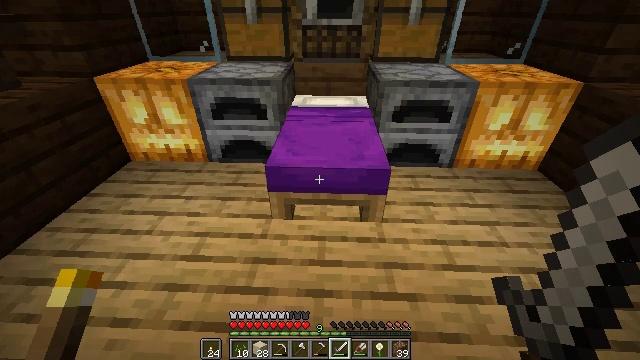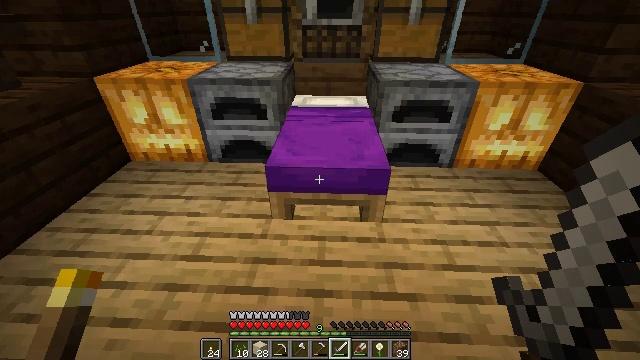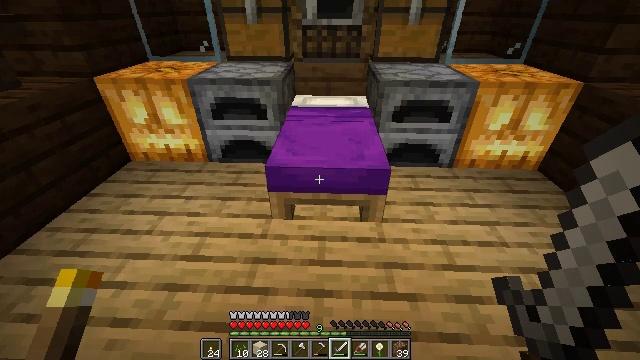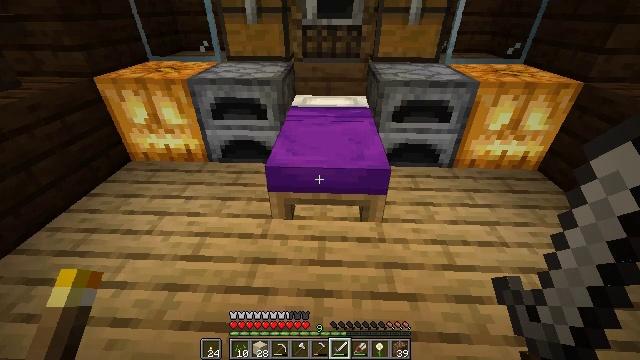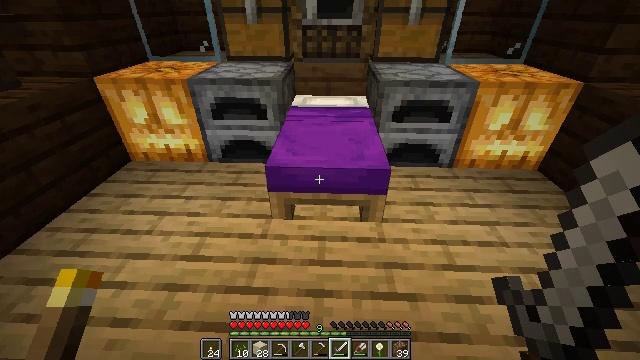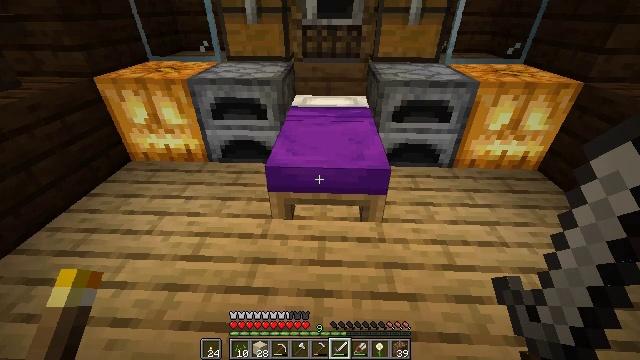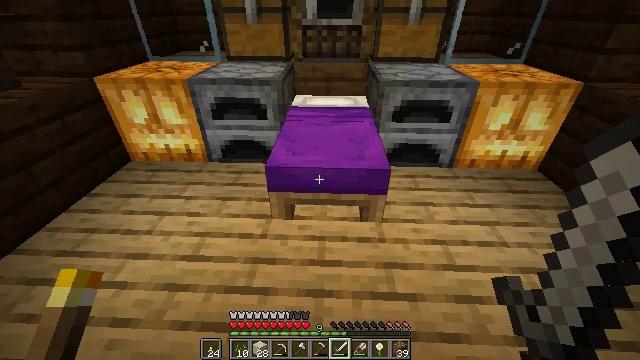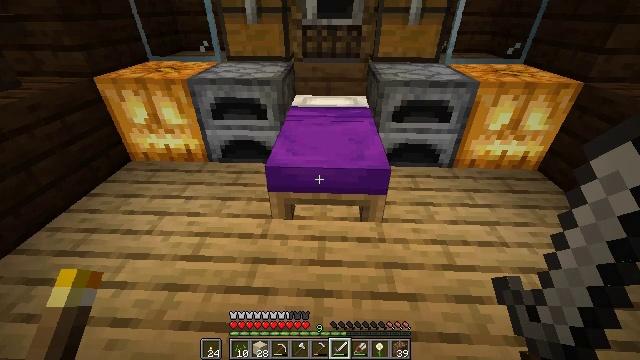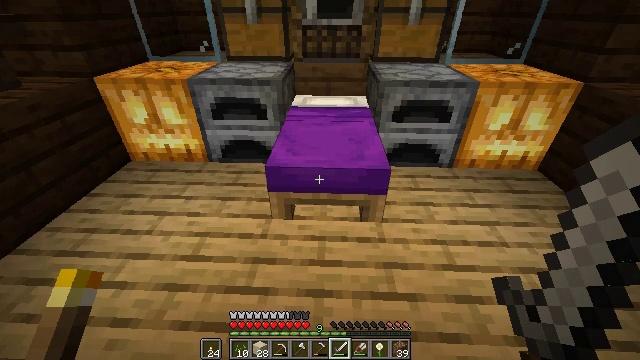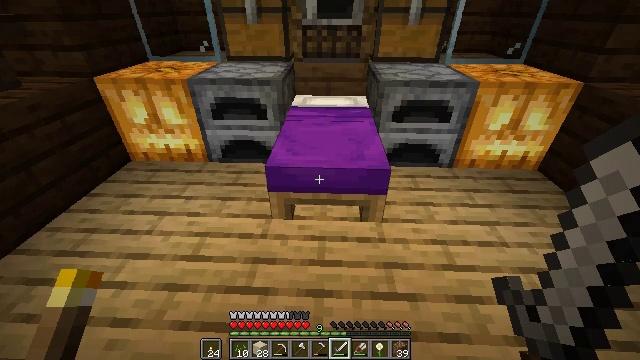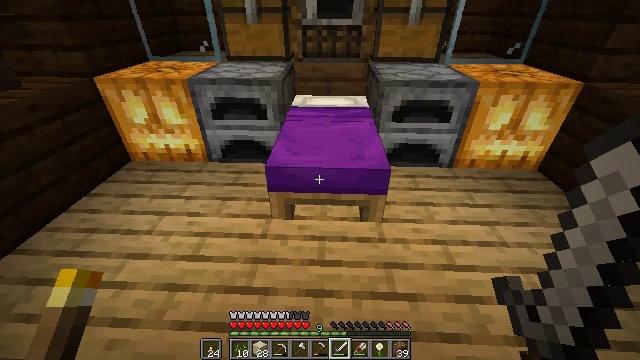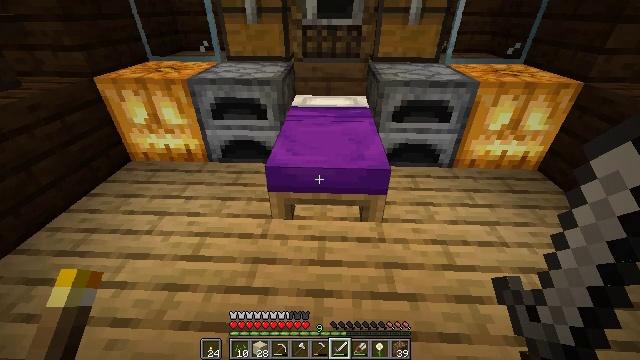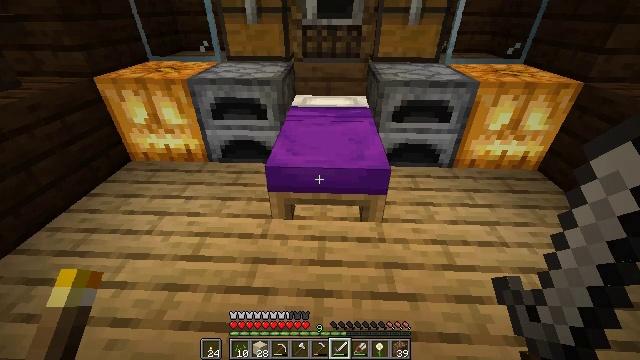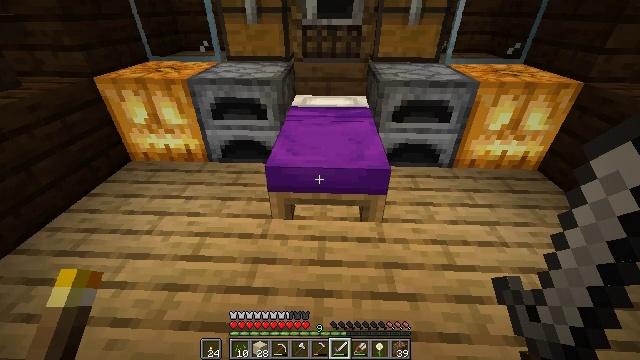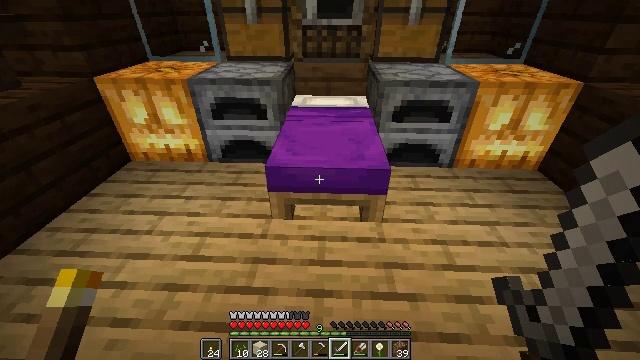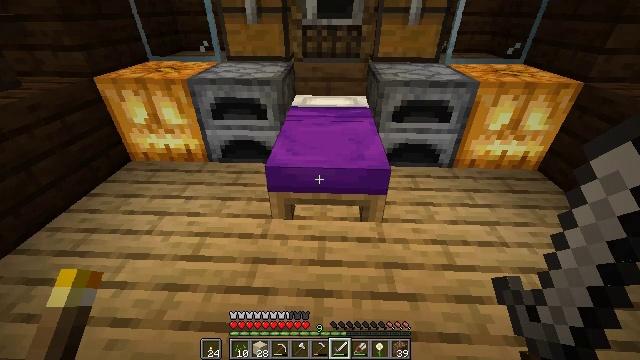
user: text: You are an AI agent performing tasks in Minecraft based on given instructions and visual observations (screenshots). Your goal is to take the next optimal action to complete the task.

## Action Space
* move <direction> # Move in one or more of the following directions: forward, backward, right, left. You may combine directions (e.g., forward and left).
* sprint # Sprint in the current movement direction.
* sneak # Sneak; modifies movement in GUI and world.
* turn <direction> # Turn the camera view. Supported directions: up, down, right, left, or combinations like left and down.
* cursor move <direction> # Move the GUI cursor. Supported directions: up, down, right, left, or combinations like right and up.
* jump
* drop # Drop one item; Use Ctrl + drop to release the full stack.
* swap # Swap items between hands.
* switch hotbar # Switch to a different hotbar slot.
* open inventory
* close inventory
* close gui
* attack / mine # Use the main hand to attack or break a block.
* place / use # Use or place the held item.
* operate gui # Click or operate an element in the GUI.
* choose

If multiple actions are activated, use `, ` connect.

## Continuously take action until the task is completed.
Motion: motion action
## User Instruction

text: Collect sand to make glass.
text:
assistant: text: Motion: no_op
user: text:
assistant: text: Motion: no_op
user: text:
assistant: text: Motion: no_op
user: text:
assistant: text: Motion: no_op
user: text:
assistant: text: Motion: no_op
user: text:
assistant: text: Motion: no_op
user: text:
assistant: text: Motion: no_op
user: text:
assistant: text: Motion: no_op
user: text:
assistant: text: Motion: no_op
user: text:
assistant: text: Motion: no_op
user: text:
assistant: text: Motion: no_op
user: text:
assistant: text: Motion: no_op
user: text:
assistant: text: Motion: no_op
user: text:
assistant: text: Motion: no_op
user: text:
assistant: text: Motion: no_op
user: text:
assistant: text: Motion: no_op
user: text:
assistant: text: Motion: no_op
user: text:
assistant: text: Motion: no_op
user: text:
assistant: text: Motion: no_op
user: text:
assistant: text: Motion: no_op
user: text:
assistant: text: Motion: no_op
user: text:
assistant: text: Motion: no_op
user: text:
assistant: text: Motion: no_op
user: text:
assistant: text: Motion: no_op
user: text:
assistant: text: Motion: no_op
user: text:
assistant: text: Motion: no_op
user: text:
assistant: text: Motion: no_op
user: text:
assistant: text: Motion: no_op
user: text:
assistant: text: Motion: no_op
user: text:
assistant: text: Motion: no_op